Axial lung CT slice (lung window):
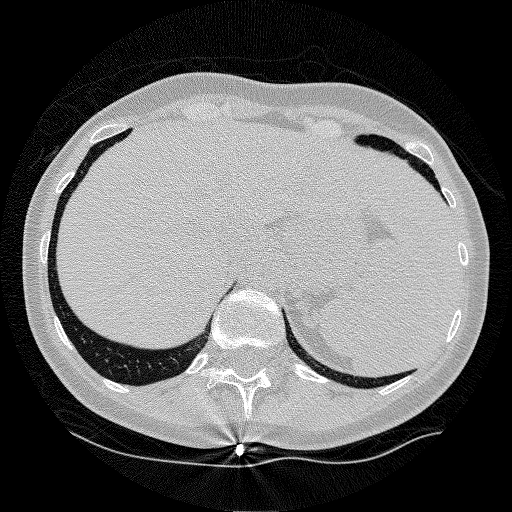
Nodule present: no